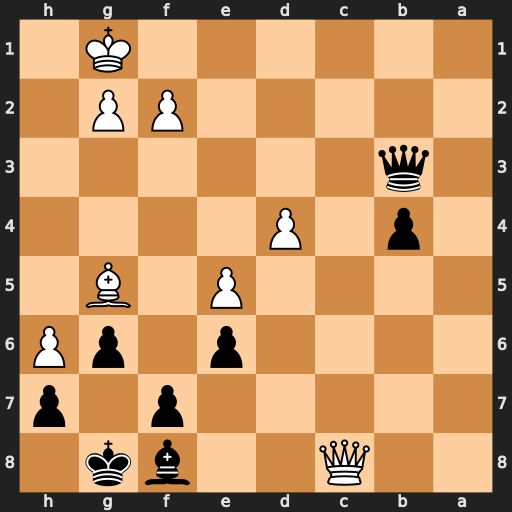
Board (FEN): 2Q2bk1/5p1p/4p1pP/4P1B1/1p1P4/1q6/5PP1/6K1
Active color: b
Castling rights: -
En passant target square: -
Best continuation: Qd1+ Kh2 Qh5+